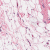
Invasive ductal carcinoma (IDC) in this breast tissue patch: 0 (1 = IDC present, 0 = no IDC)